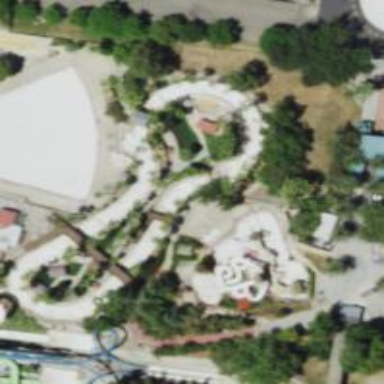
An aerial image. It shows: Water slide attraction.